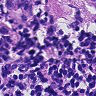
Metastatic tissue present: yes